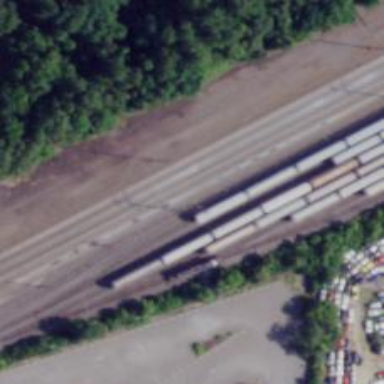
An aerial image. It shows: Railway yard.